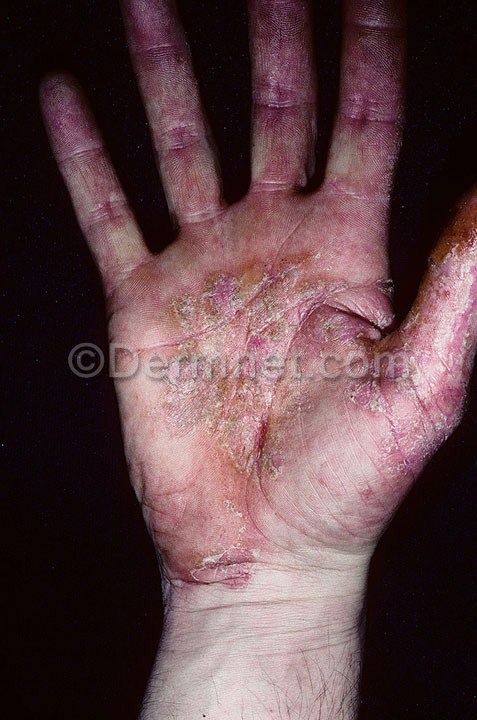
Disease: Eczema Photos